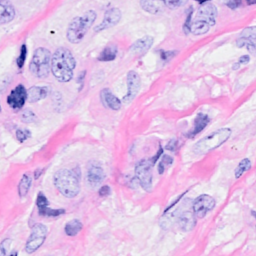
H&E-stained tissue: Breast